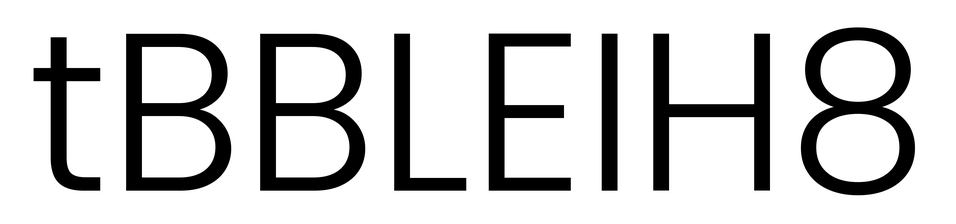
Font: Poppins-Light